Question: Count the number of objects in the diagram.
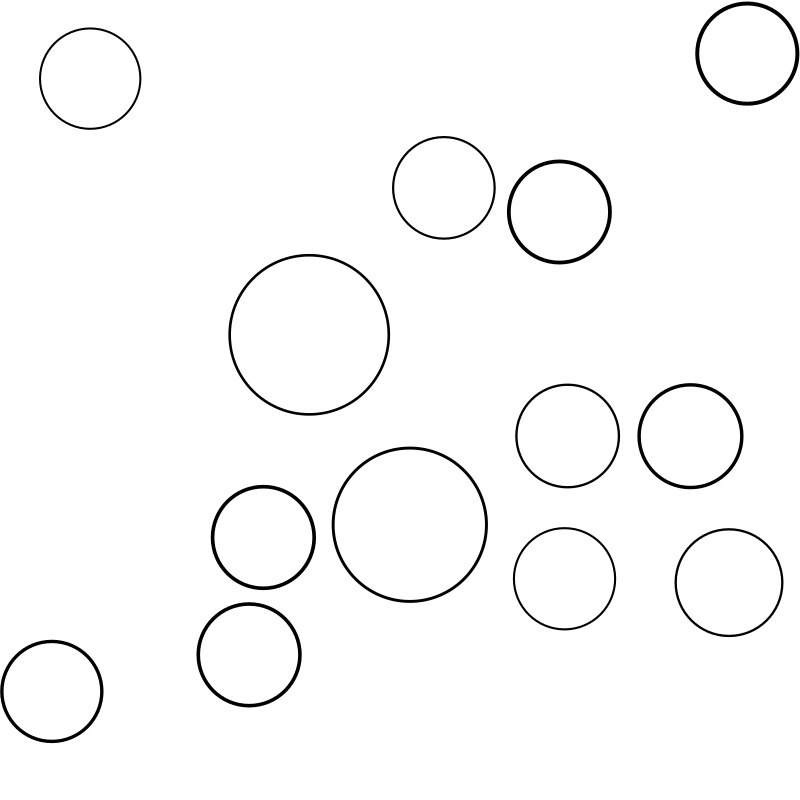
Answer: 13